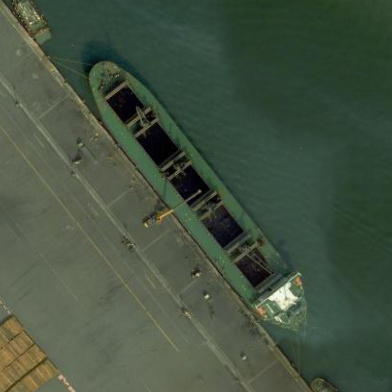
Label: Sand_carrier